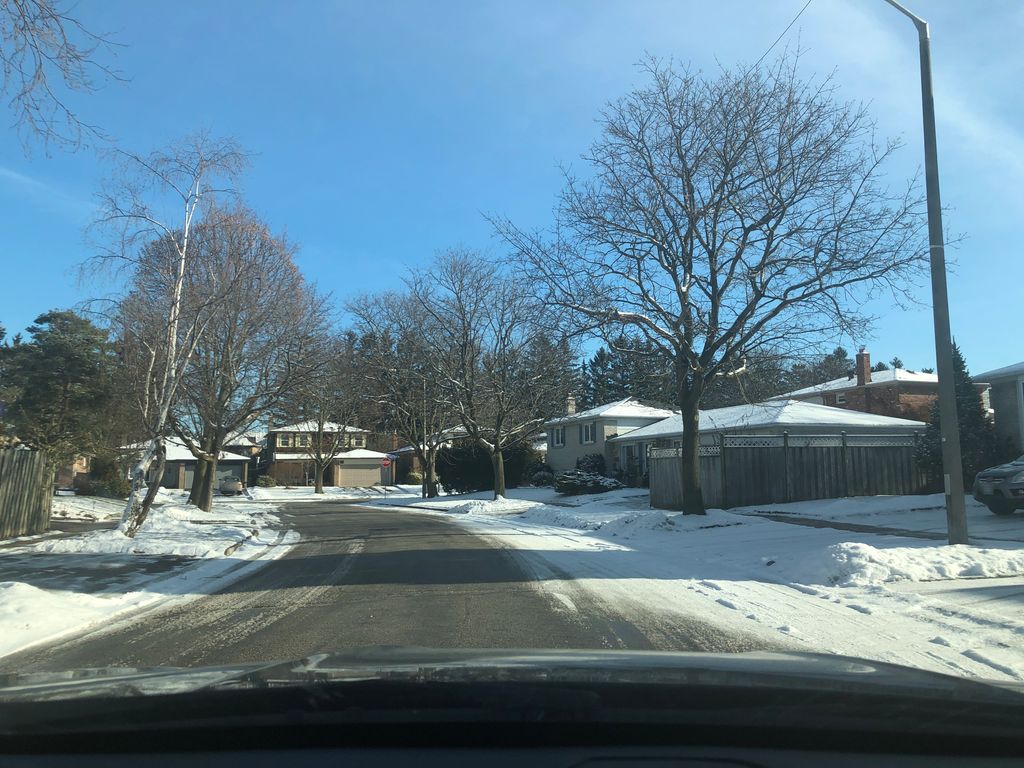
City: toronto